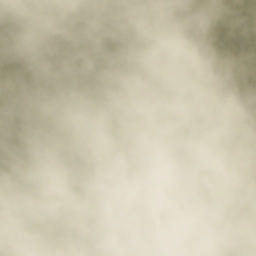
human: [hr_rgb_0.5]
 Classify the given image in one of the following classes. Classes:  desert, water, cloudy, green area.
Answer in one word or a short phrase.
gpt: cloudy